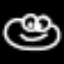
Label: frog